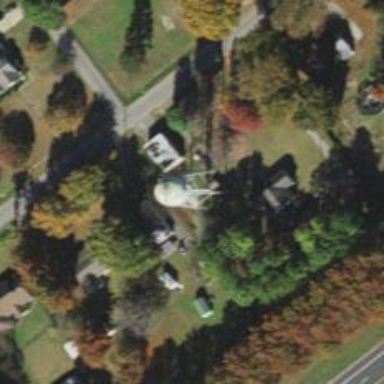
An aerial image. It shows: Water tower that is man-made.